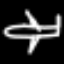
Label: airplane